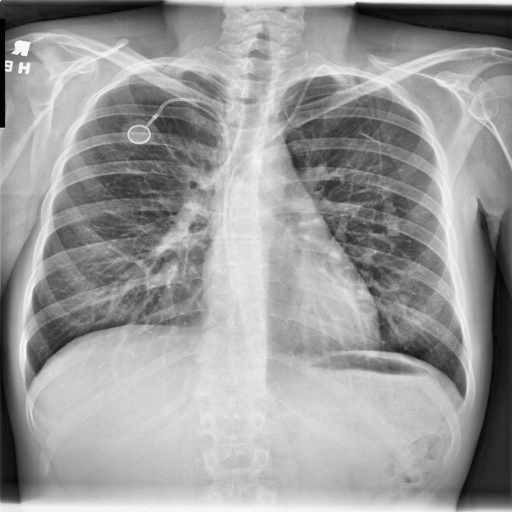
Finding: NORMAL